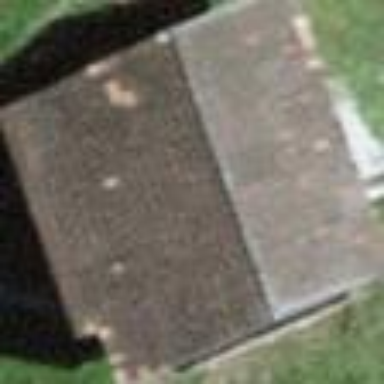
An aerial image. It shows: Rural barn.